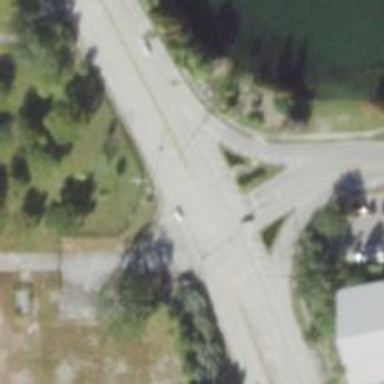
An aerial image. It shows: Asphalt road with primary link designation.